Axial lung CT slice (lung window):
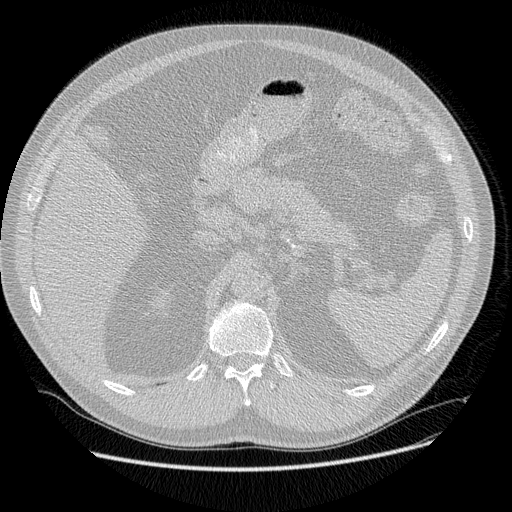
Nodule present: no